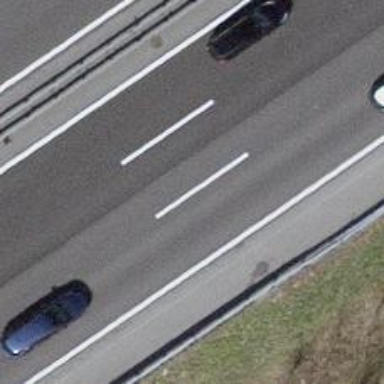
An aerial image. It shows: Asphalt bridge on motorway.